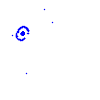
Particle: electron